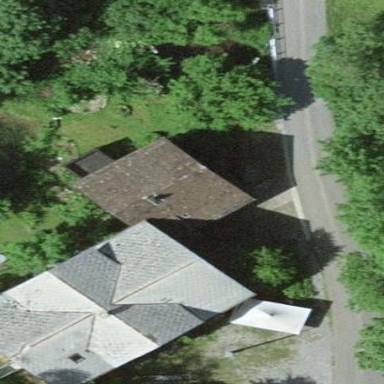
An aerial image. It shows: Detached building with gabled roof.